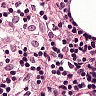
Metastatic tissue present: no